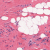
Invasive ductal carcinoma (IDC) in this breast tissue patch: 0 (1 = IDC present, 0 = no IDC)